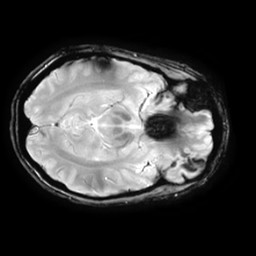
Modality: T2starw
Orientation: axial
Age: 28
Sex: female
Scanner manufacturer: ge
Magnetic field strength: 3 T
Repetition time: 0.65 s
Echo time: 0.02 s